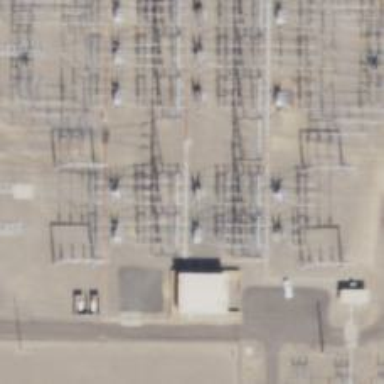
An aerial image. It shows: Switch for power supply.